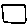
Label: square